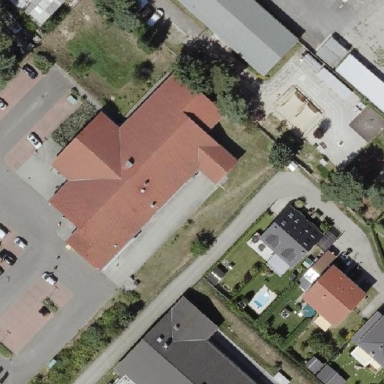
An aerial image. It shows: View of roof of building.